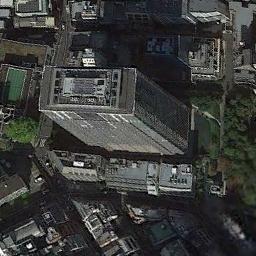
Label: commercial_area